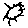
Label: sun